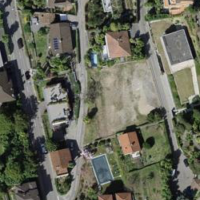
EUNIS habitat code: 55
Species observed at this site:
Geranium sanguineum